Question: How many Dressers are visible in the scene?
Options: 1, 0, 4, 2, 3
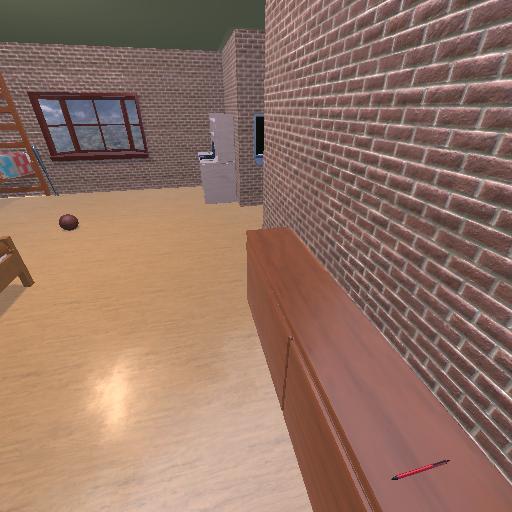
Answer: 1